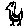
Label: bird